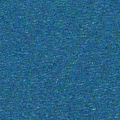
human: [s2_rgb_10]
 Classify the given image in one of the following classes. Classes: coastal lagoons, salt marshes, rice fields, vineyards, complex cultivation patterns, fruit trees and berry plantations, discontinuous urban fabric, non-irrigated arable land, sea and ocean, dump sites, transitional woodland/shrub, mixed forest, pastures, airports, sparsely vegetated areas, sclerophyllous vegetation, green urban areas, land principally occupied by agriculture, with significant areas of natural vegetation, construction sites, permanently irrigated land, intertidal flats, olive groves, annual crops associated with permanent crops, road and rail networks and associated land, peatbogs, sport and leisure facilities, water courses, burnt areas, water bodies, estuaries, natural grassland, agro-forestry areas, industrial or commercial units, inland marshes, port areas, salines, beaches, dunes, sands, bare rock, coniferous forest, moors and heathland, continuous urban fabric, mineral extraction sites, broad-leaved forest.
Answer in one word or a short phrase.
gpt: sea and ocean